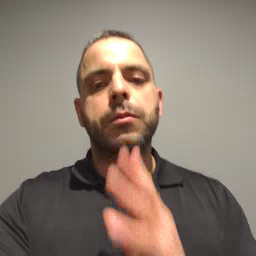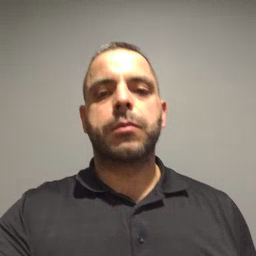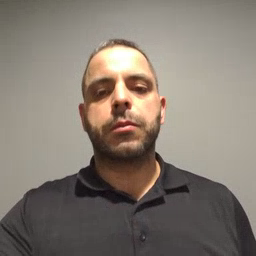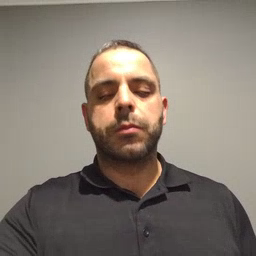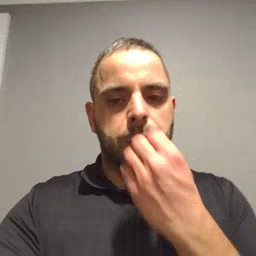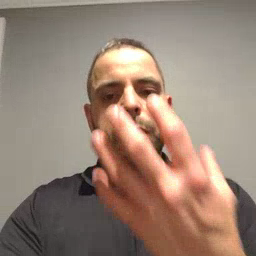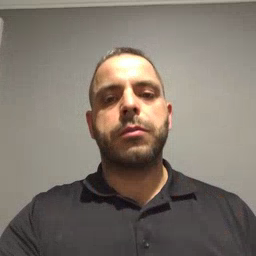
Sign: blow